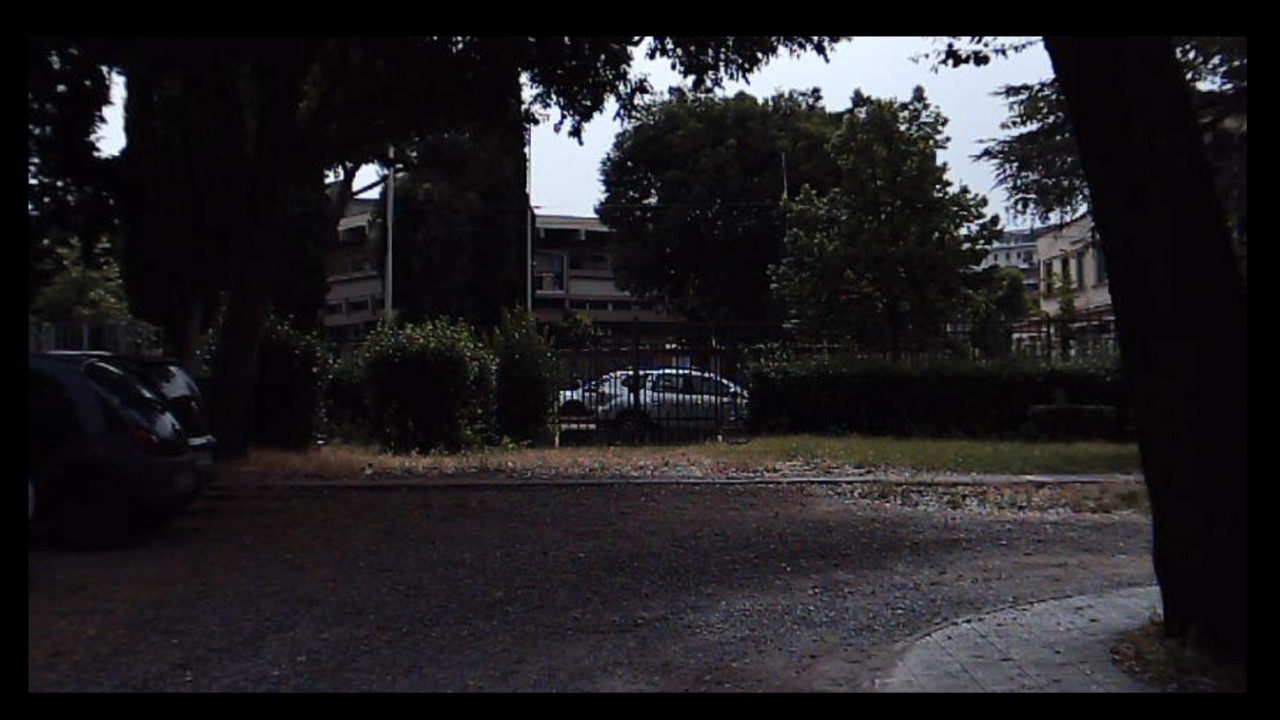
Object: DJI Tello EDU

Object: DJI Tello EDU

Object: DJI Tello EDU

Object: DJI Tello EDU

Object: DJI Tello EDU

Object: DJI Tello EDU

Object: DJI Tello EDU

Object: DJI Tello EDU

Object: DJI Tello EDU

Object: DJI Tello EDU

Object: DJI Tello EDU

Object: DJI Tello EDU

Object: DJI Tello EDU

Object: DJI Tello EDU

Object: DJI Tello EDU

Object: DJI Tello EDU

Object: DJI Tello EDU

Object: DJI Tello EDU

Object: DJI Tello EDU

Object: DJI Tello EDU

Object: DJI Tello EDU

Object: DJI Tello EDU

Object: DJI Tello EDU

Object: DJI Tello EDU

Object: DJI Tello EDU

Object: DJI Tello EDU

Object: DJI Tello EDU

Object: DJI Tello EDU

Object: DJI Tello EDU

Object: DJI Tello EDU

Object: DJI Tello EDU

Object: DJI Tello EDU

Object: DJI Tello EDU

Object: DJI Tello EDU

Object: DJI Tello EDU

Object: DJI Tello EDU

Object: DJI Tello EDU

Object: DJI Tello EDU

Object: DJI Tello EDU

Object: DJI Tello EDU

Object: DJI Tello EDU

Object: DJI Tello EDU

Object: DJI Tello EDU

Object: DJI Tello EDU

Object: DJI Tello EDU

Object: DJI Tello EDU

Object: DJI Tello EDU

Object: DJI Tello EDU

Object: DJI Tello EDU

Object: DJI Tello EDU

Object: DJI Tello EDU

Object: DJI Tello EDU

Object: DJI Tello EDU

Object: DJI Tello EDU

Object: DJI Tello EDU

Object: DJI Tello EDU

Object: DJI Tello EDU

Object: DJI Tello EDU

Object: DJI Tello EDU

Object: DJI Tello EDU

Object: DJI Tello EDU

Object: DJI Tello EDU

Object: DJI Tello EDU

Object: DJI Tello EDU